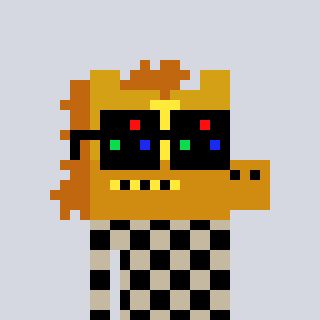
a pixel art character with square black sunglasses, a yellow horse-shaped head and a bege-colored body on a cool background